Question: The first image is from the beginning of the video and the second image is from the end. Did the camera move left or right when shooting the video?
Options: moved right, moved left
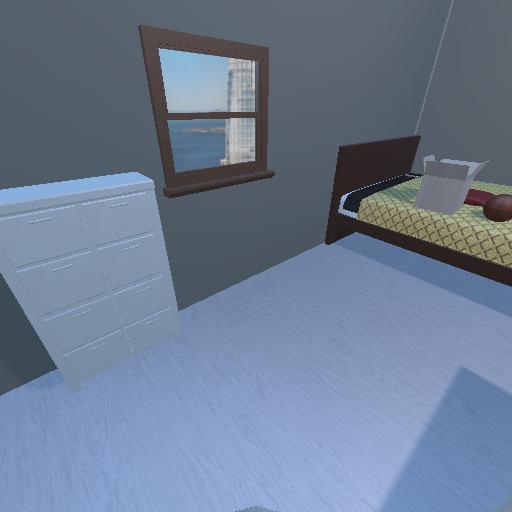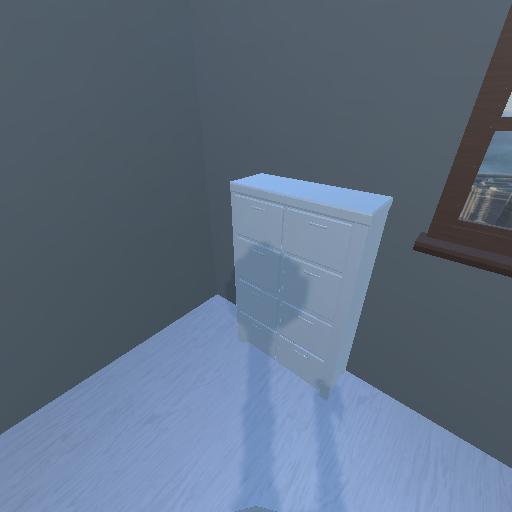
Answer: moved right